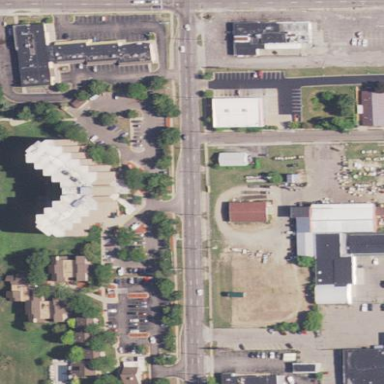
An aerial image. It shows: Retail area.